Question: I think that if I use image it would be best:

I need that my control could be out of window as datetimepicker calendar. I am using 'panelKalendar = new PanelDoubleBuffer();' then in method: 'void panelKalendar_Paint(object sender, PaintEventArgs e)' I paint everything. But it's painting to window and belov all other controls. How can I get "effect" that is use in DateTimePicker?
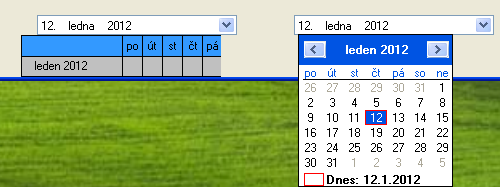
Answer: The drop-down list of a combo box (and also possibly the drop-down panel of a calendar control) is a child window of the desktop. That's what you also have to do: nest your control inside a borderless form, and give that form a null parent, so that it is a top-level window, not a child of your application window.
Since your form will be a top-level window, its location will need to be specified in screen coordinates, not in coordinates local to your form. You can get those coordinates using the 'PointToScreen' method.